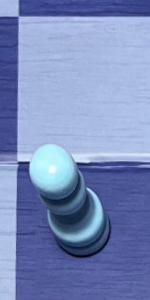
Label: Pawn_White